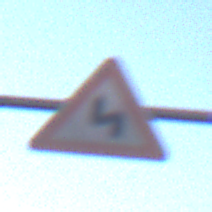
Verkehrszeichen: DoppelkurveZunaechstLinks
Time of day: SunriseSunset
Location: Outdoor (Urban)
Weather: Clear
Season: NotSpecified
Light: Natural